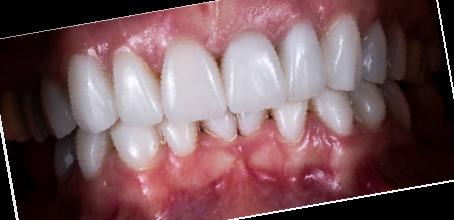
Condition: Gingivitis